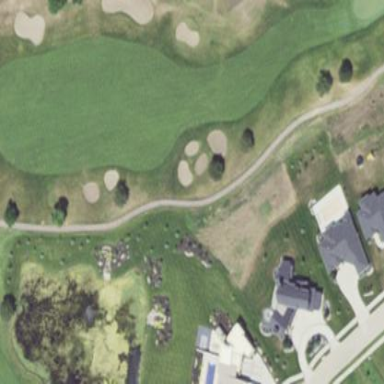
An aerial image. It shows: Golf fairway surrounded by grass.